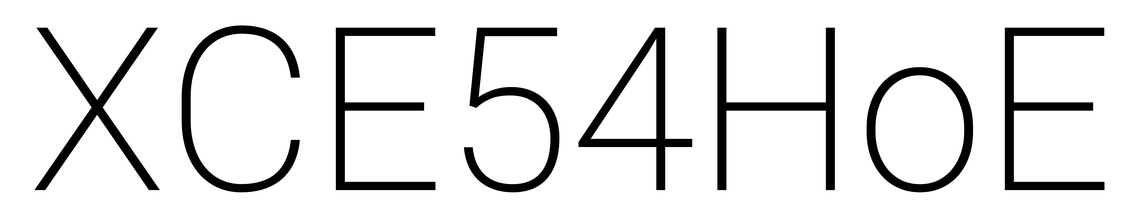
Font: Roboto_ExtraLight